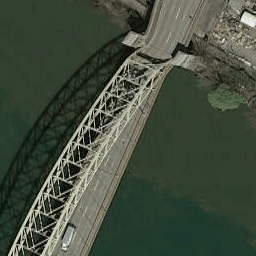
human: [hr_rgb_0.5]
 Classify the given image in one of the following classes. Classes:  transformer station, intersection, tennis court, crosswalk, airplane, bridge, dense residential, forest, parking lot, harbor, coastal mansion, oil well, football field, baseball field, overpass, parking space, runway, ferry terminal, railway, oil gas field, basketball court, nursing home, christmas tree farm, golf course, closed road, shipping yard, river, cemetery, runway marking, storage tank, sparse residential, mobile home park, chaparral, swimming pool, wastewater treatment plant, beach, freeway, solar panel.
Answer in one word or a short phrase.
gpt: bridge